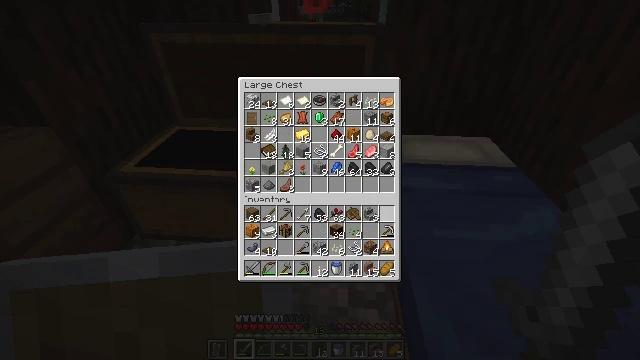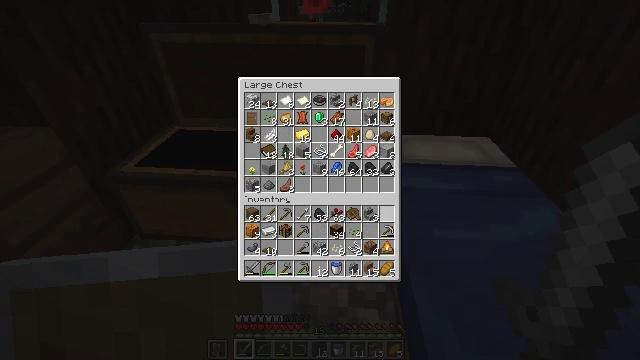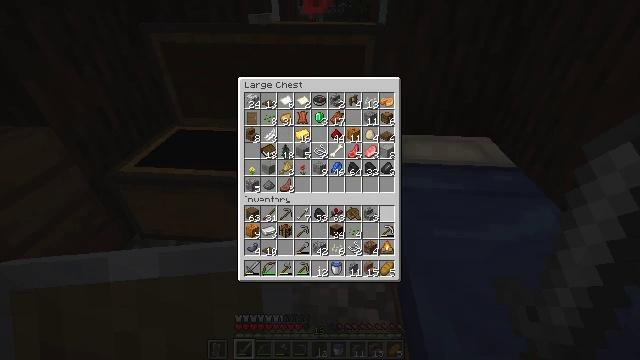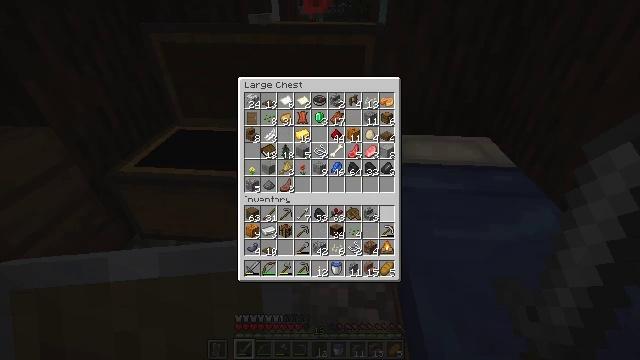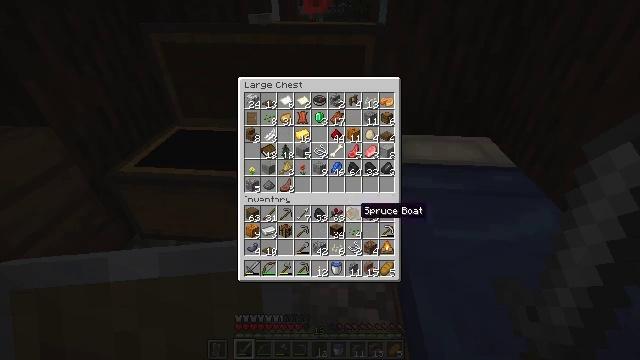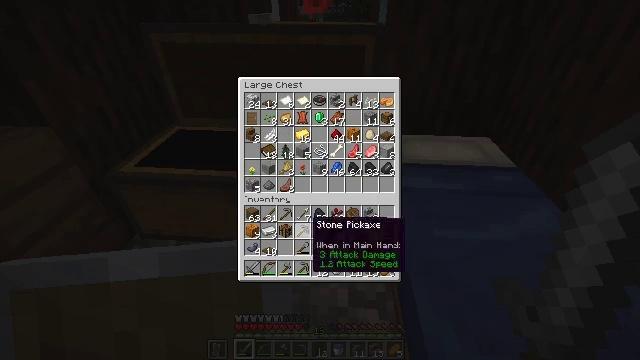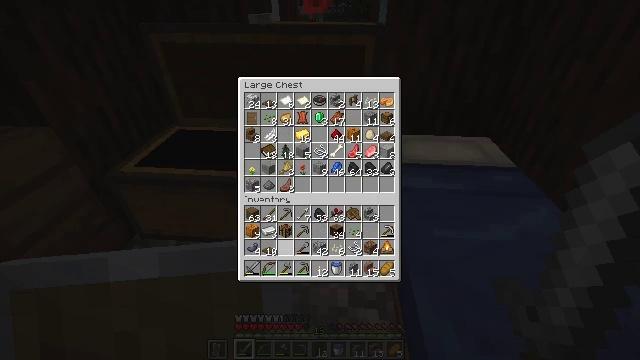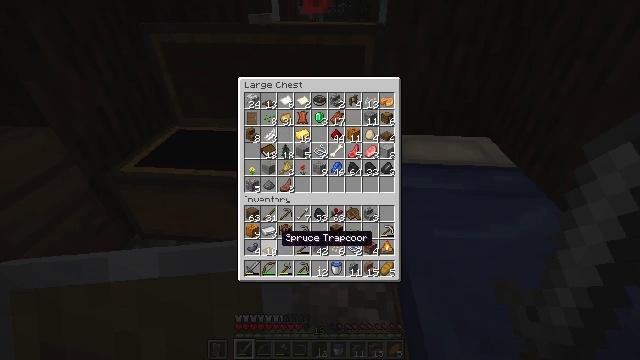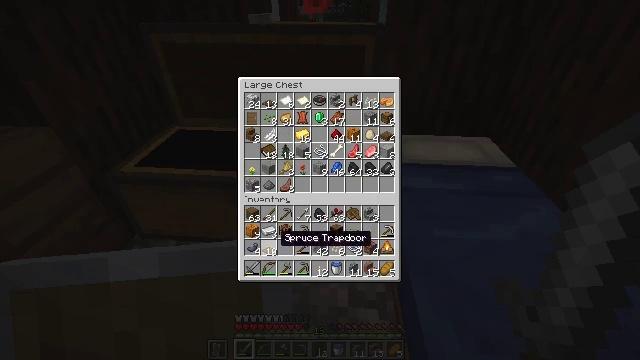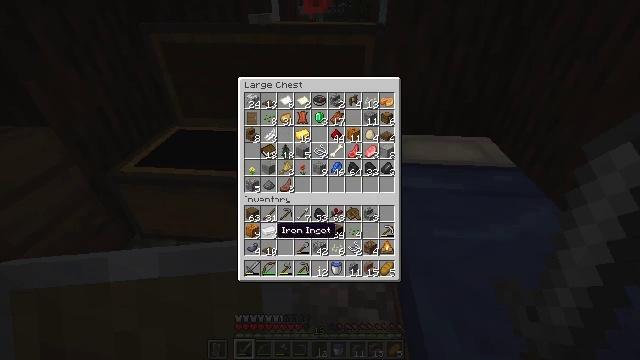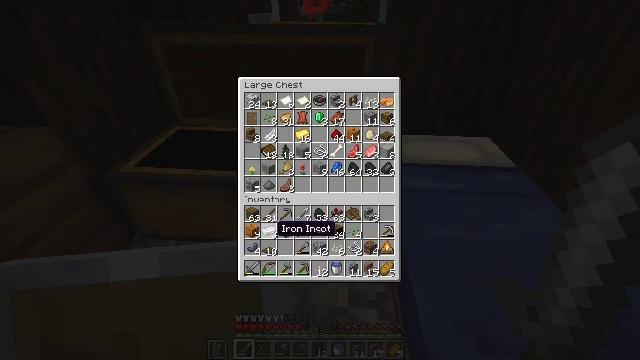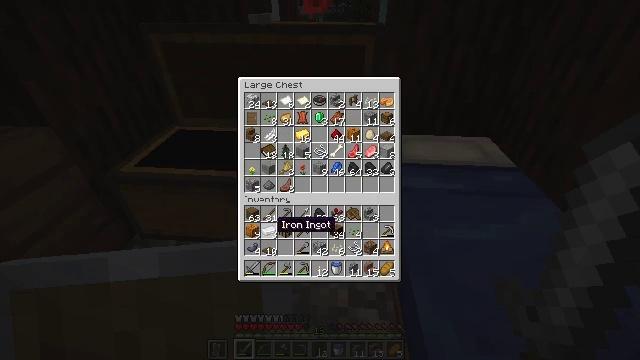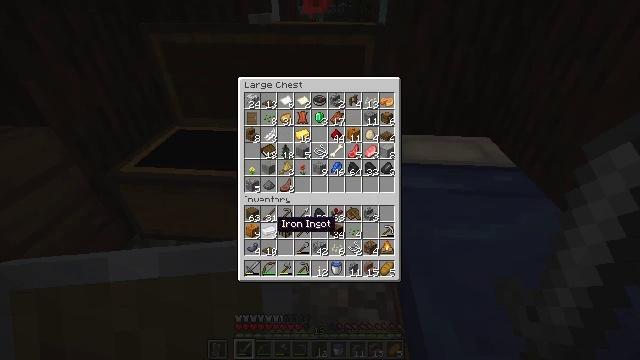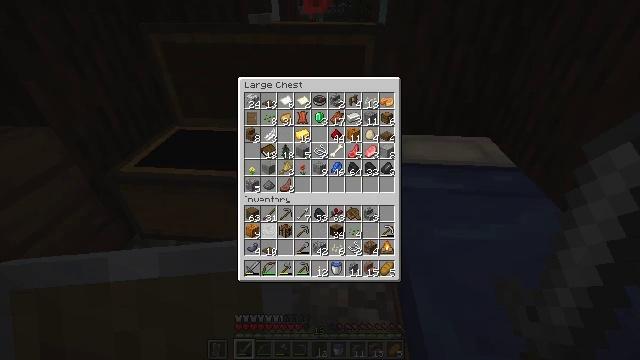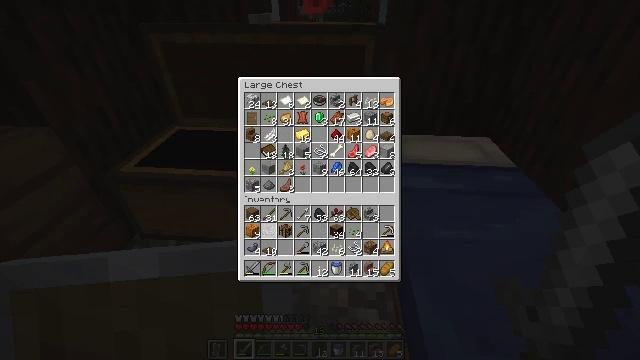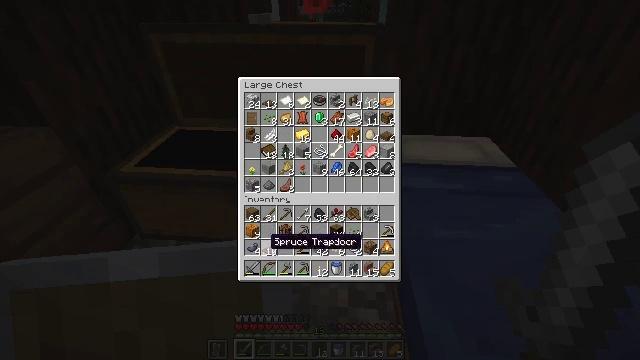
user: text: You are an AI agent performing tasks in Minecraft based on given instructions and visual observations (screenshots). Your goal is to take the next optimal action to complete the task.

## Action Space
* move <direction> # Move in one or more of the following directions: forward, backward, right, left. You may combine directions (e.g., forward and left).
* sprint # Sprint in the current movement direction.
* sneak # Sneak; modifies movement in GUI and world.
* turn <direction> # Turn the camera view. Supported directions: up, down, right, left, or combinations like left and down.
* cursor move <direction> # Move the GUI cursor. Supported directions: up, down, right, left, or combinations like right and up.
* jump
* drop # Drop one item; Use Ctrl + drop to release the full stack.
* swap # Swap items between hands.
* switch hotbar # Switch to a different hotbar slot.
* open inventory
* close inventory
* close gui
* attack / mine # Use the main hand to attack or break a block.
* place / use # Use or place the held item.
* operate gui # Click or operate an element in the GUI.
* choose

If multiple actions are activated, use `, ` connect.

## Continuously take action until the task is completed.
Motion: motion action
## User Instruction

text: Place planks and string in the crafting grid to make a loom.
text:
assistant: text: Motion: sneak
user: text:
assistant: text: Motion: sneak
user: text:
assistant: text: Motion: sneak
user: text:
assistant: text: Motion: cursor move left
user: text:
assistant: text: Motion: cursor move left and down
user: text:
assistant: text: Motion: cursor move left and down
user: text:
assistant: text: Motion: no_op
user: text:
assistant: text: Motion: no_op
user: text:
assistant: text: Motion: cursor move up
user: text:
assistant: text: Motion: sneak
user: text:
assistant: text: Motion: sneak
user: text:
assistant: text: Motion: sneak
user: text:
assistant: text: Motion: sneak, operate gui
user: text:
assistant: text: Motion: sneak, operate gui
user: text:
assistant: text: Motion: sneak, cursor move down
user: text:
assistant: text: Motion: sneak
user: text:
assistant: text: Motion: sneak
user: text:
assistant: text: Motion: sneak
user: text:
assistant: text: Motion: sneak
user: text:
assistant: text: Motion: sneak
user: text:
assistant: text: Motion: sneak, operate gui
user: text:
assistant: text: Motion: sneak, cursor move right and up
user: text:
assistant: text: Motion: sneak, cursor move right and up
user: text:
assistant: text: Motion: sneak, cursor move right and up
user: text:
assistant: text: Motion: sneak, cursor move up
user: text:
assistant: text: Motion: sneak, cursor move right
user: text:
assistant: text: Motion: sneak, cursor move right and up
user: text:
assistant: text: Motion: sneak
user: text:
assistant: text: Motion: sneak, operate gui
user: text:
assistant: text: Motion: sneak, operate gui